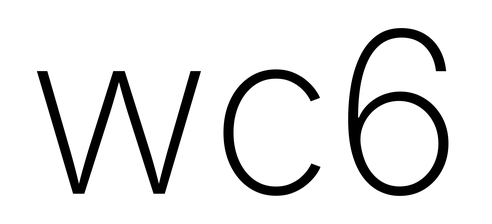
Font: Inter_ExtraLight